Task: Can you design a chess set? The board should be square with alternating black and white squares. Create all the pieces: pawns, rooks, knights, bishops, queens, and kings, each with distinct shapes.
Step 57:
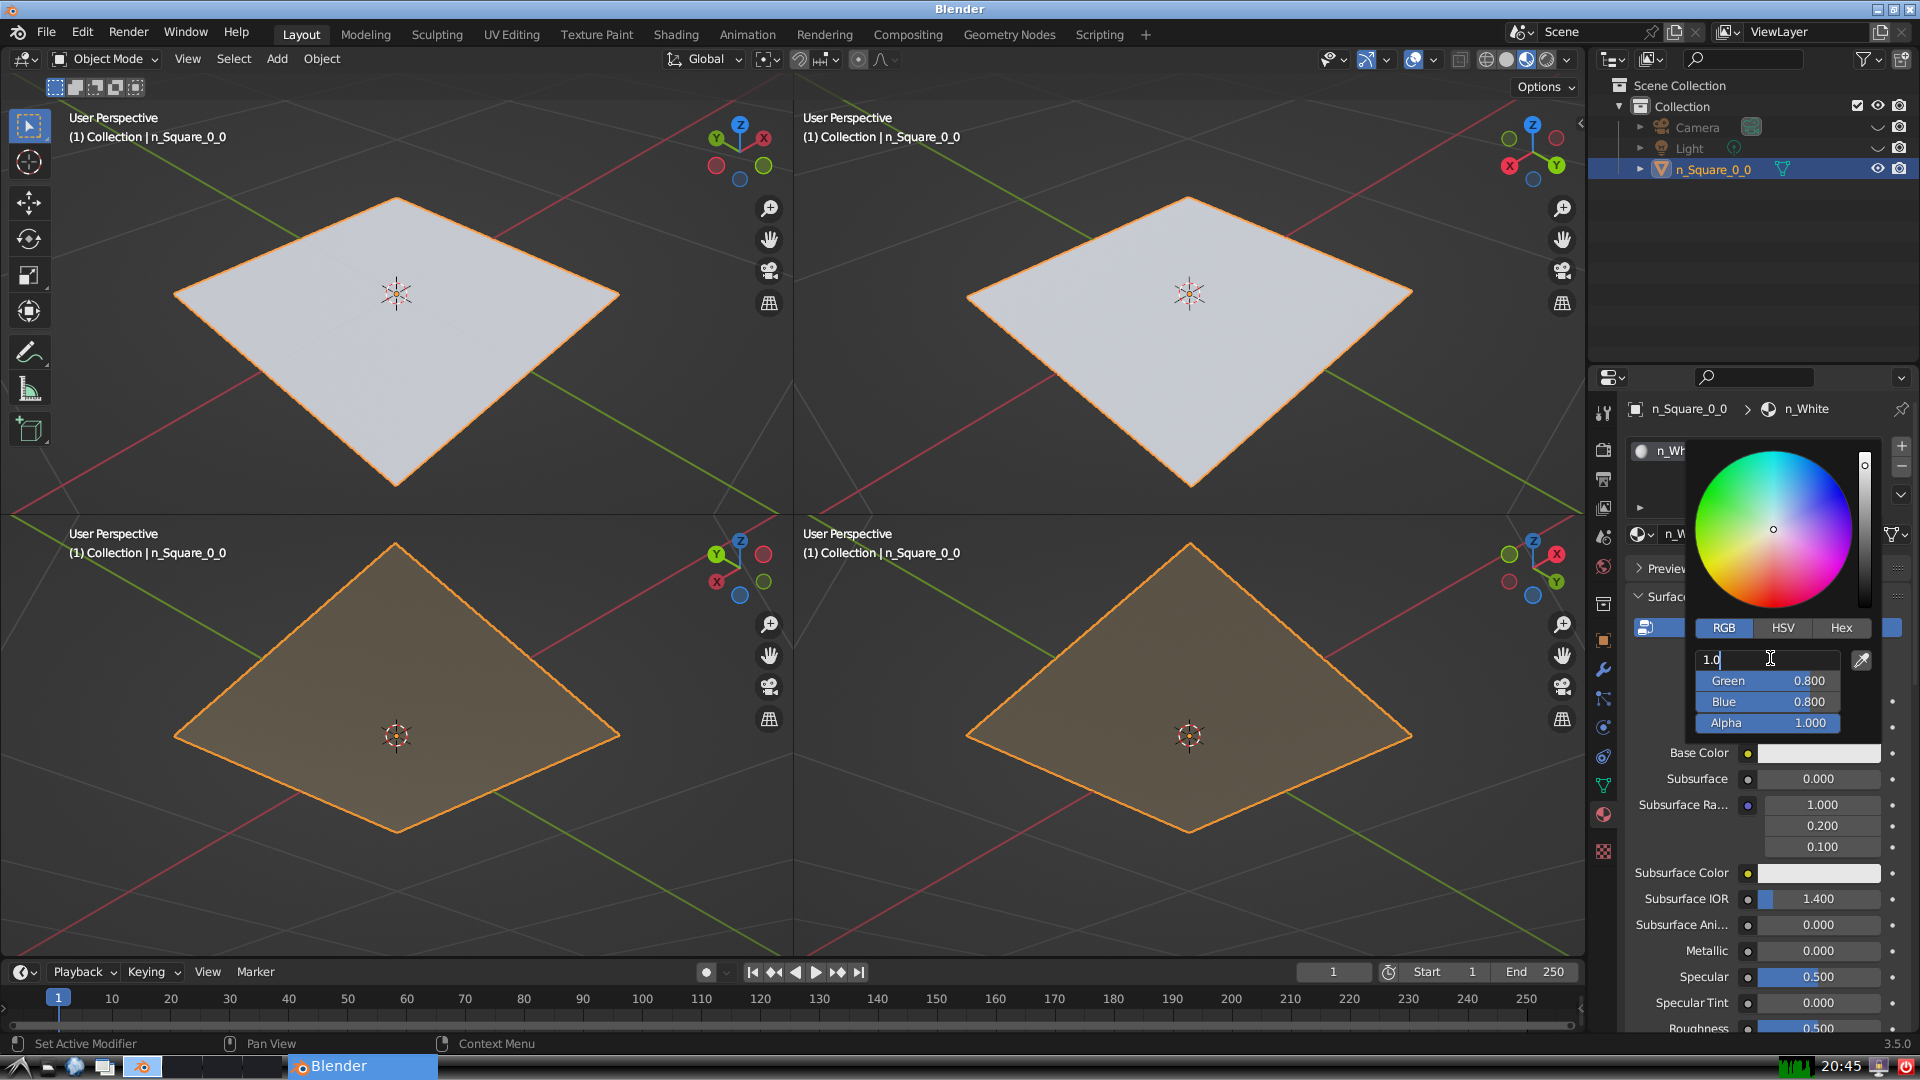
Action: {"key_press": ['Return']}